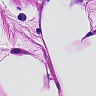
Metastatic tissue present: no